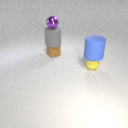
large blue rubber cylinder above small yellow rubber sphere